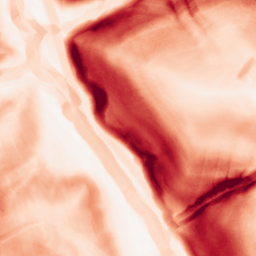
Category: morphological
Decomposition family: morphological_gradient
Decomposition parameters: size: 7
shape: diamond
Upsampling method: cubic_mitchell
Upsampling parameters: scale: 8
Upsampling scale: 8